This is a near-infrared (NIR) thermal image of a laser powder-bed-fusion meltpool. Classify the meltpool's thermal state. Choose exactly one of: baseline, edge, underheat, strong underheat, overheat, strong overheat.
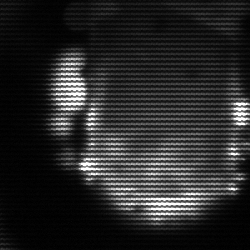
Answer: baseline